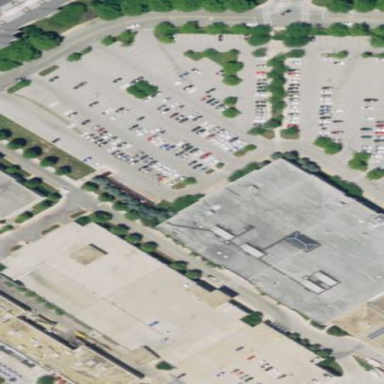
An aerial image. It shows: Multi-storey parking building.